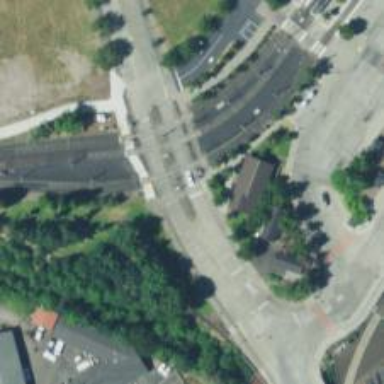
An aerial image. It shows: Crossing road.